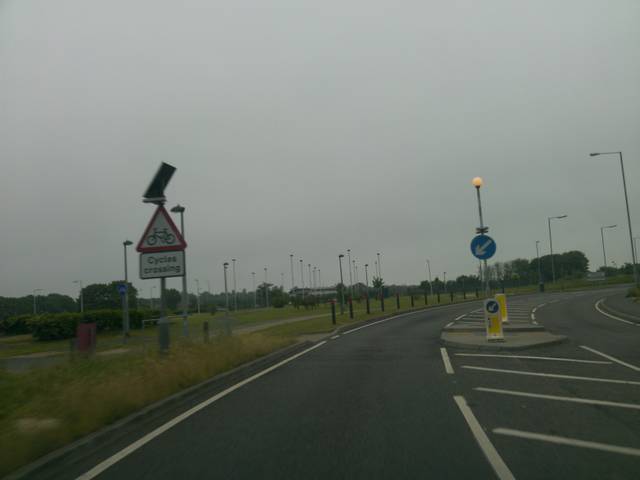
Region: United Kingdom
Coordinates: 51.868, 0.8921